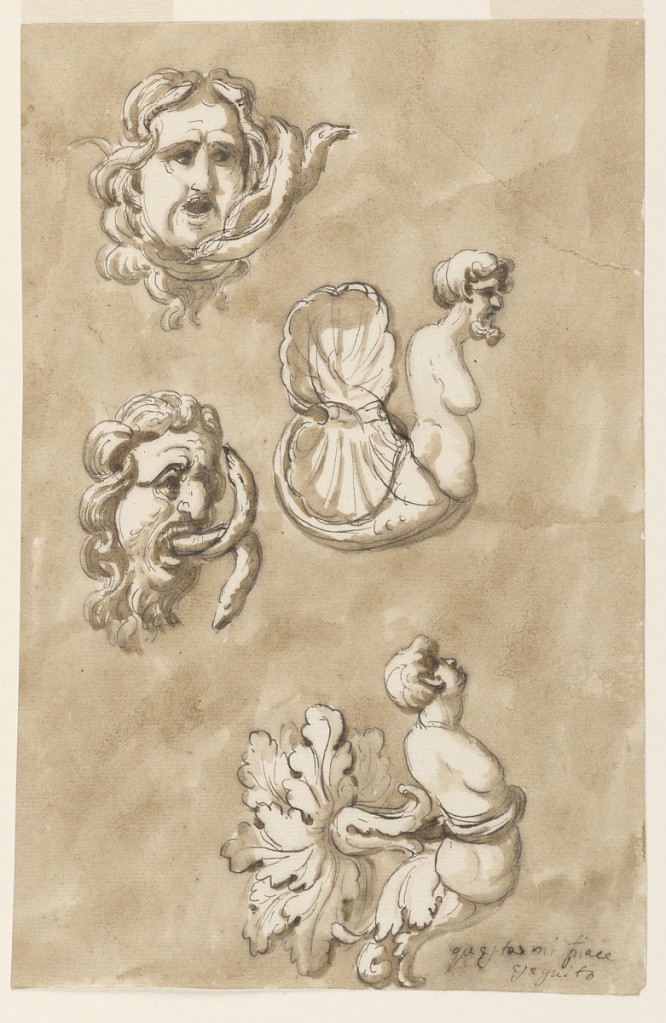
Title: Four doorknobs
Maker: Giuseppe Barberi, Italian, 1746–1809
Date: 1746–1809
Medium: Pen and brown ink, brush and brown wash on off-white laid paper, lined
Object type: Drawing
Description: Four doorknobs.